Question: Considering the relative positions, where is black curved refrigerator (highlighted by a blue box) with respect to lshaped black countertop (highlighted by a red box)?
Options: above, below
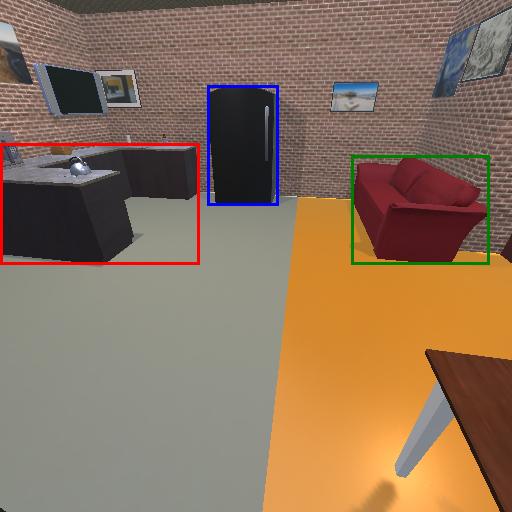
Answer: above